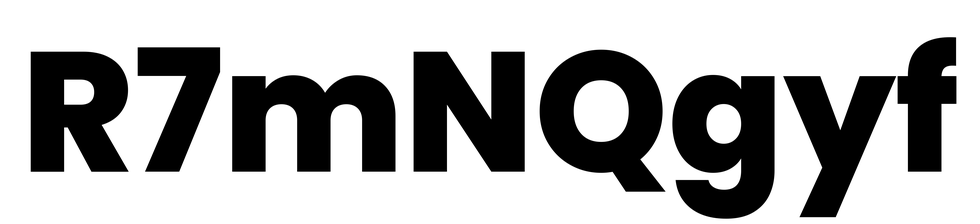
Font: Poppins-ExtraBold